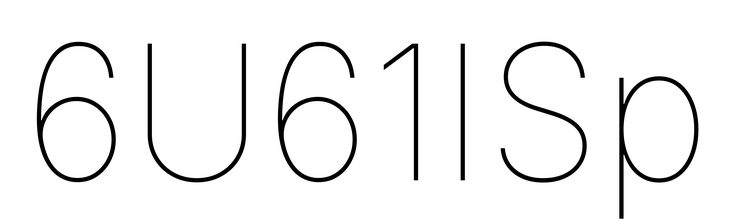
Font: Inter_Thin